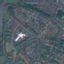
Land use / land cover class: Residential